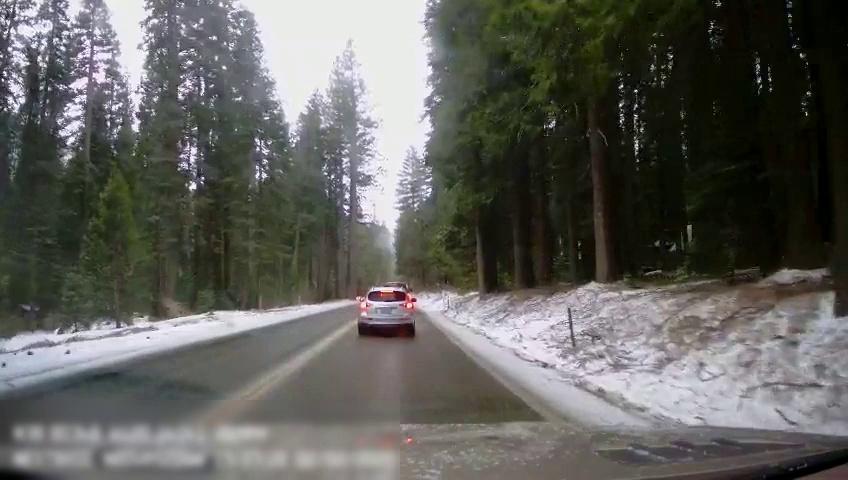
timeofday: Day
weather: Snowy
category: Drivable Space
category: Vehicles | Truck
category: Vehicles | SUV
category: Lanes | Current Lane
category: Lanes | Opposite Lane
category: Lanes | Current Lane